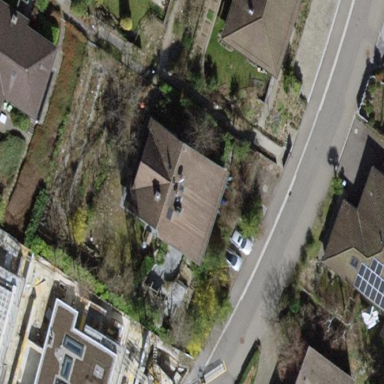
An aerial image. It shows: Building with tile roof.